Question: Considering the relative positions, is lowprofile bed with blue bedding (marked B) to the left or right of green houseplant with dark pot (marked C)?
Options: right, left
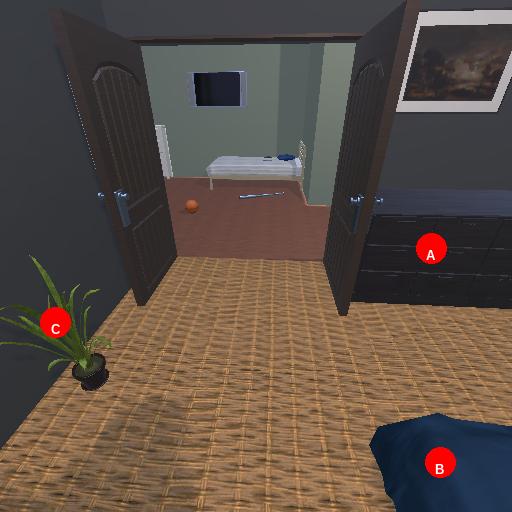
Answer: right